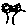
Label: tree